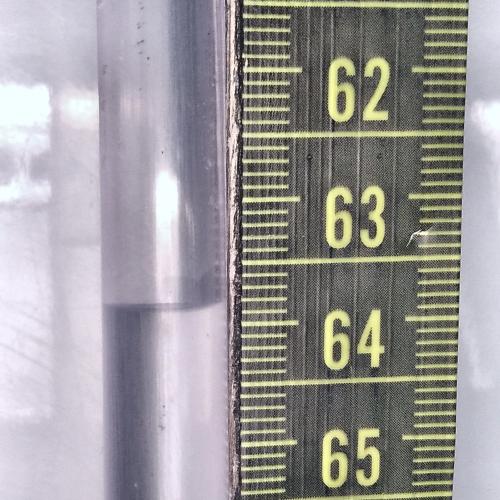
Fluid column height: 63.8 cm